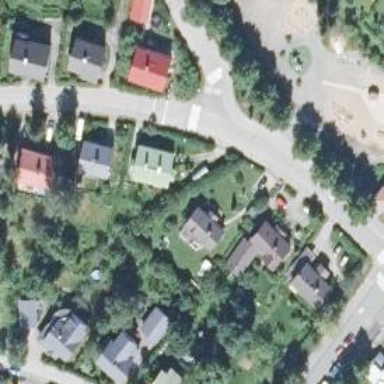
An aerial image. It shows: Residential area.